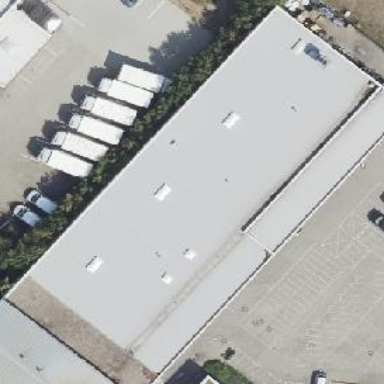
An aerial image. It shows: Part of building.